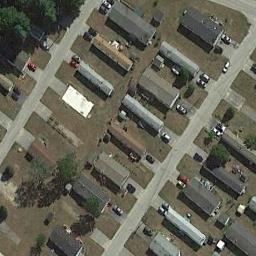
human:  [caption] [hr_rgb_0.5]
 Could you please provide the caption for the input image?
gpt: Here is a road with mobile homes on both sides .

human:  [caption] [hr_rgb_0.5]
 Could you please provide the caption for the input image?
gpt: The mobile home park has some nicely arranged mobile homes on the grass .

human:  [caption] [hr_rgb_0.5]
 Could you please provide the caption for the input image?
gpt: The mobile home park is on the bare land next to the road .

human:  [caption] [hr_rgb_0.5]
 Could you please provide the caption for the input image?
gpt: There are many buildings of different shapes and sizes in the mobile home parks .

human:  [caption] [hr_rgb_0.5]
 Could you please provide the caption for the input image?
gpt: There are some buildings on brown lawns in the mobile home park .